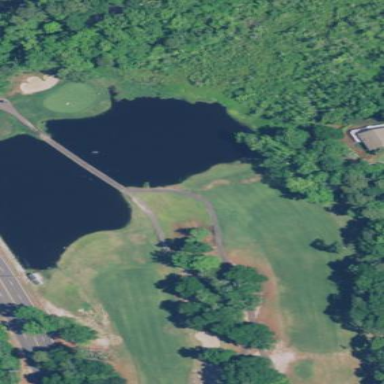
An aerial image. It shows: Scenic golf fairway.